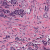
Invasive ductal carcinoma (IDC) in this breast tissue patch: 1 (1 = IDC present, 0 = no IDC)